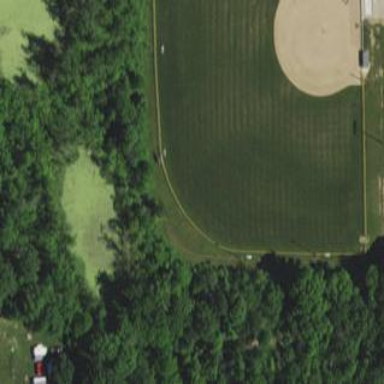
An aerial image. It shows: Baseball pitch for leisure and sports activities.